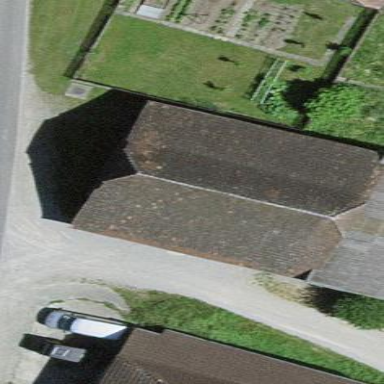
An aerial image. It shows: Barn.